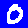
Digit: 0